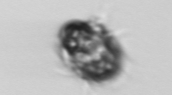
Label: Mesodinium